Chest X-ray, PA view. Patient: 41 years old, sex M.
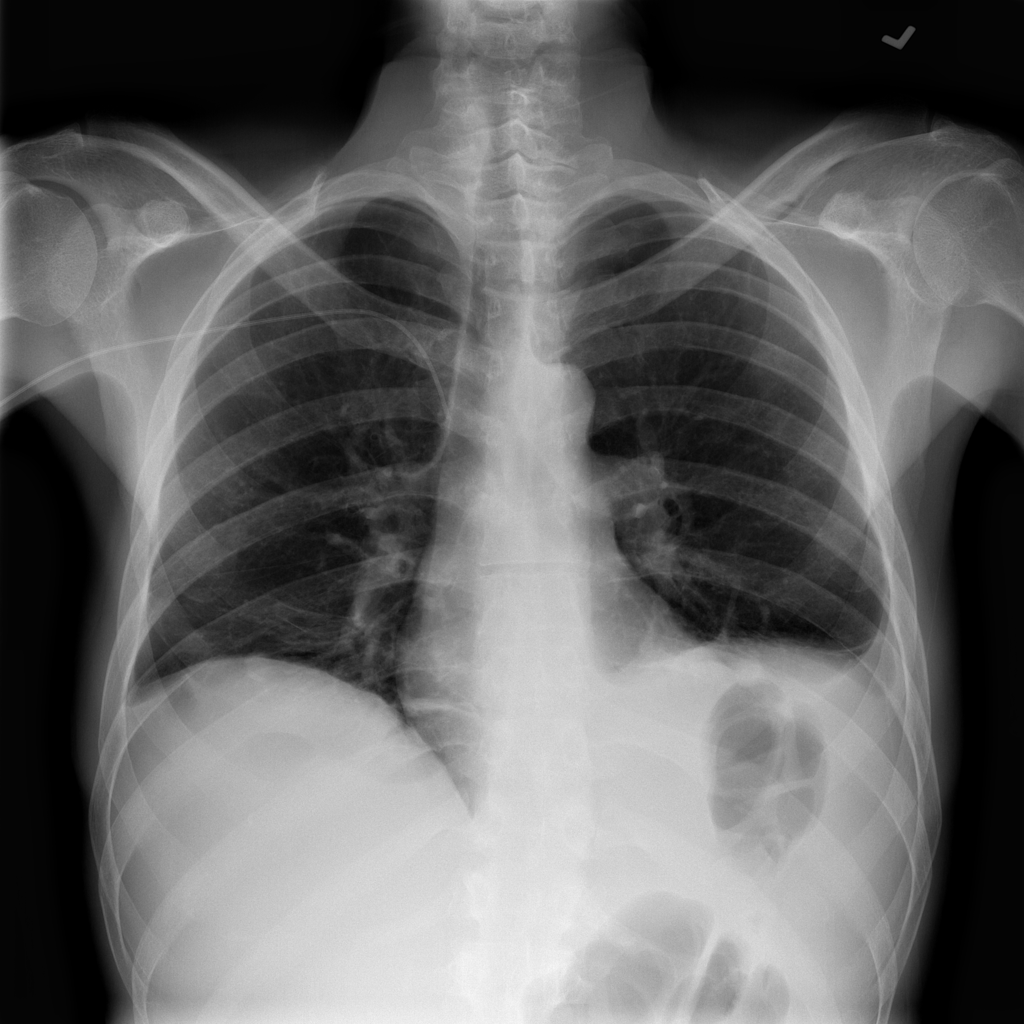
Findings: Effusion